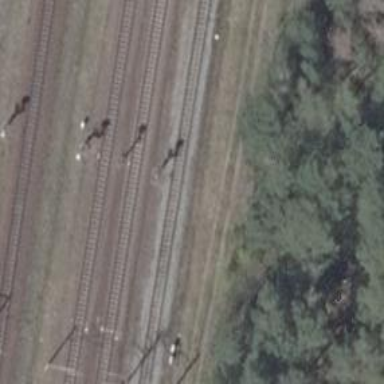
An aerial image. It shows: Railway signal.